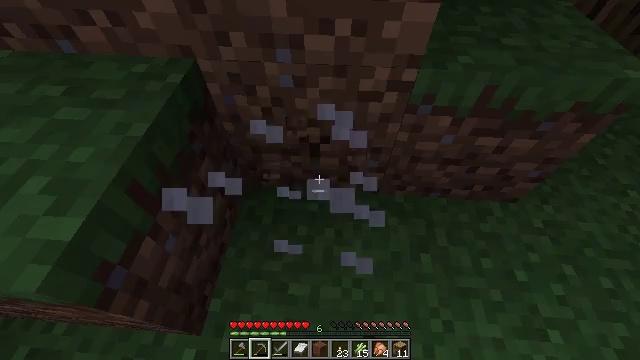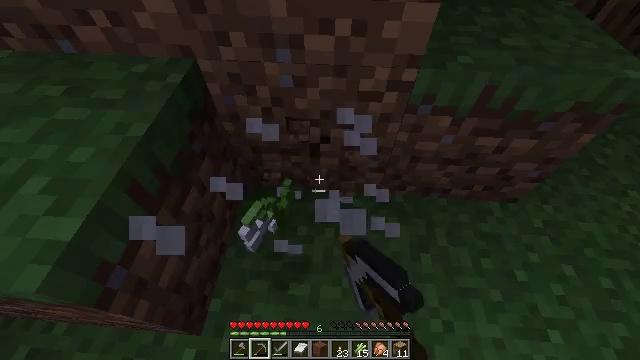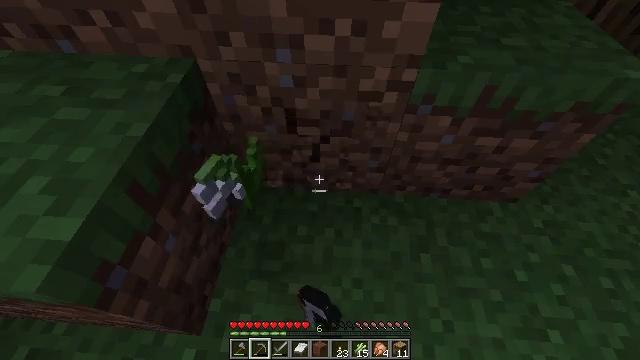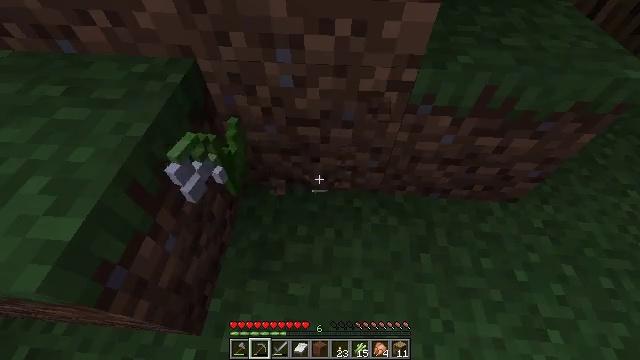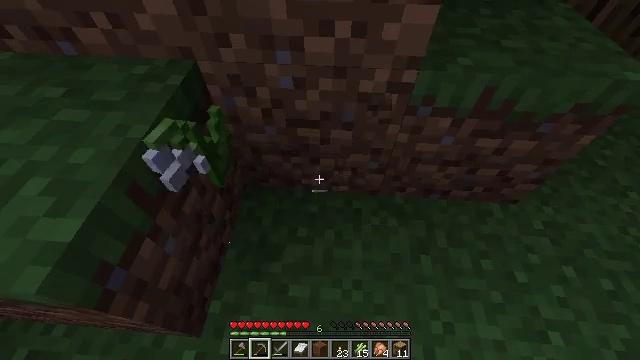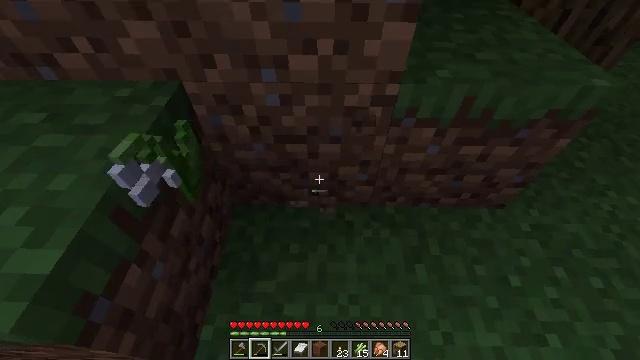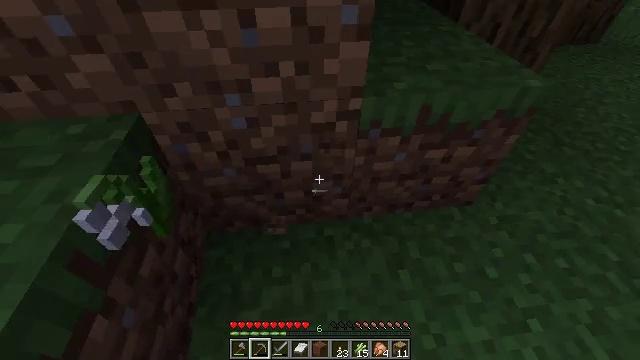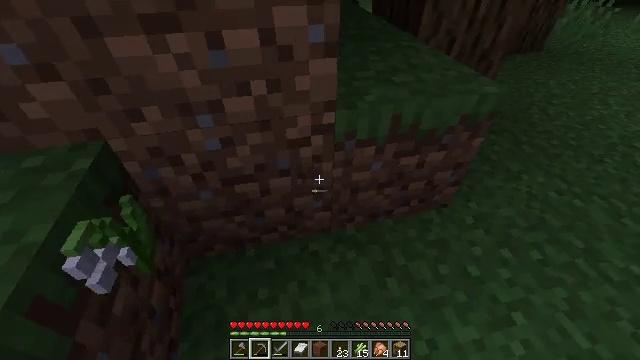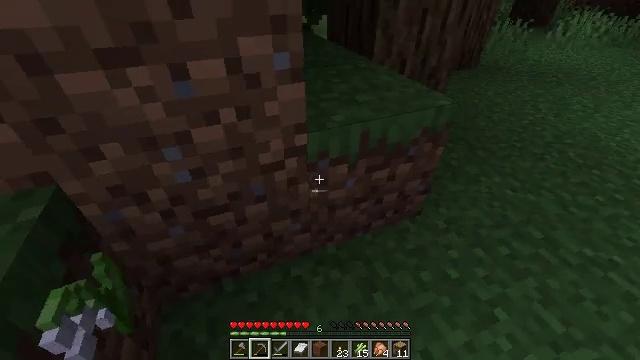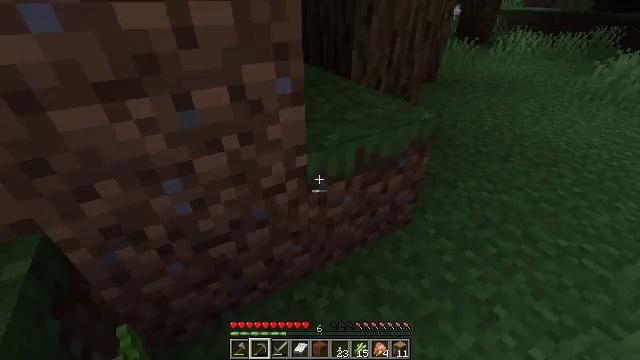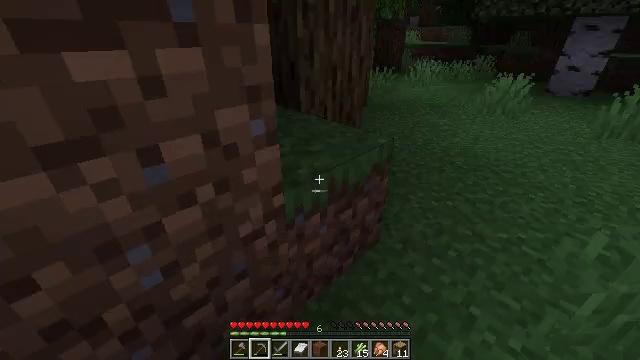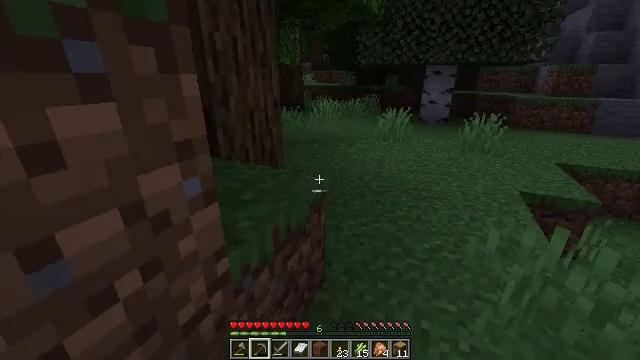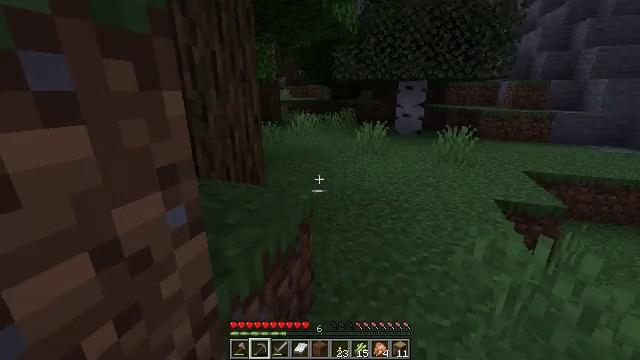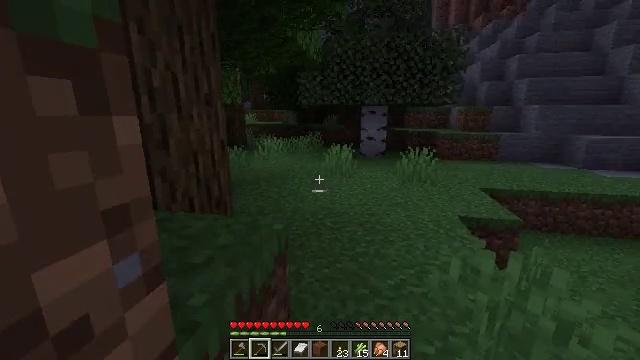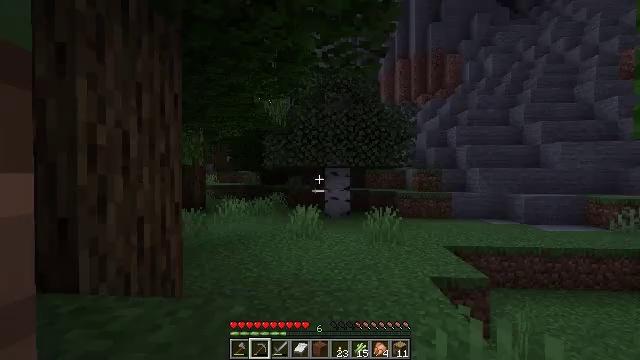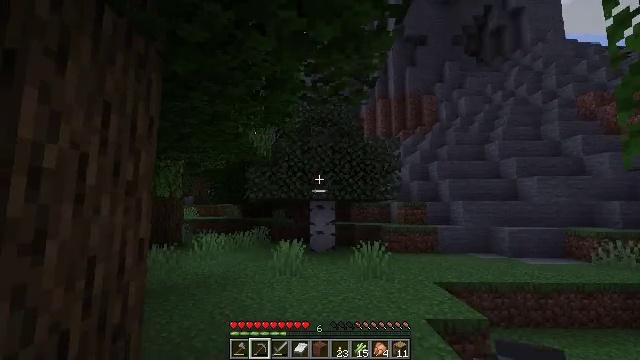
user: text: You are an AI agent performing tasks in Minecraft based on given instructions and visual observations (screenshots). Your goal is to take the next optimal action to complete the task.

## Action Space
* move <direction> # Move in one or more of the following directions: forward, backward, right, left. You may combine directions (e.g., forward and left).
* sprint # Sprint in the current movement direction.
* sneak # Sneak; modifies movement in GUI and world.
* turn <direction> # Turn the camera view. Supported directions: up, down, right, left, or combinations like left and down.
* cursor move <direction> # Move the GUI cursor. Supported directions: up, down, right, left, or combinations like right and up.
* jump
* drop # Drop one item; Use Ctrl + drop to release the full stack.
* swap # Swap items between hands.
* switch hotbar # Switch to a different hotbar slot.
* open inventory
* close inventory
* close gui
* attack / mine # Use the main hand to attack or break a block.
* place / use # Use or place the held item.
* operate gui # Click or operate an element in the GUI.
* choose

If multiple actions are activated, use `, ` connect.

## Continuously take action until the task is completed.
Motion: motion action
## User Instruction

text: Open inventory to craft white dye.
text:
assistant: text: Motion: attack / mine
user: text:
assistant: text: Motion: attack / mine
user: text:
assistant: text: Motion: no_op
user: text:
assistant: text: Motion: no_op
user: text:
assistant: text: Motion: turn right and up
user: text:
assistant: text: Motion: turn right and up
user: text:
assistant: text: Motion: turn right and up
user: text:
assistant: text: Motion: move left, turn right and up
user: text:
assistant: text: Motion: move left, turn right and up
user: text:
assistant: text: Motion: move forward and move left, turn right and up
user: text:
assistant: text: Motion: move forward and move left, turn right and up
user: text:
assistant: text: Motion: move forward, turn right and up
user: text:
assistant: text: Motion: move forward, turn right and up
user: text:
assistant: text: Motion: move forward, turn right and up
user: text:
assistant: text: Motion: turn right and up
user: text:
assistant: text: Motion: no_op
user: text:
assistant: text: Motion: no_op
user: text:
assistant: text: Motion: no_op
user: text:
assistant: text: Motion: open inventory
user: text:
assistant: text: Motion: open inventory
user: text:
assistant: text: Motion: open inventory
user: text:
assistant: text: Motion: no_op
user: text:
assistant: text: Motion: no_op
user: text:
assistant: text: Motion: no_op
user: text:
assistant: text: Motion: no_op
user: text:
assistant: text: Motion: cursor move down
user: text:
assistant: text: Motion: cursor move down
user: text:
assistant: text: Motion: cursor move down
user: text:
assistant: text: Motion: no_op
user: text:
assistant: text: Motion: no_op